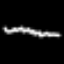
Label: squiggle